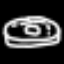
Label: donut